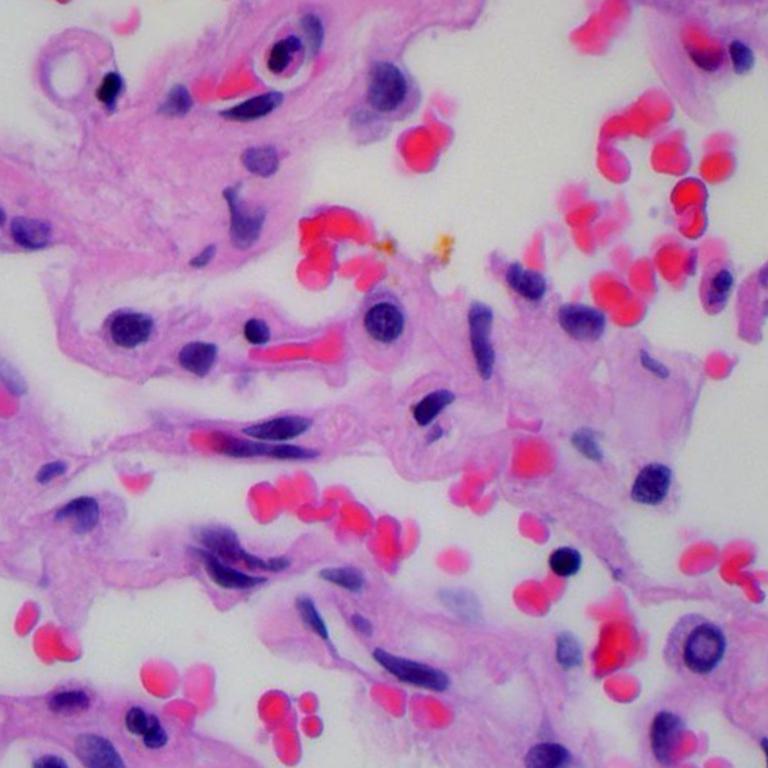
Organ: lung
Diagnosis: benign